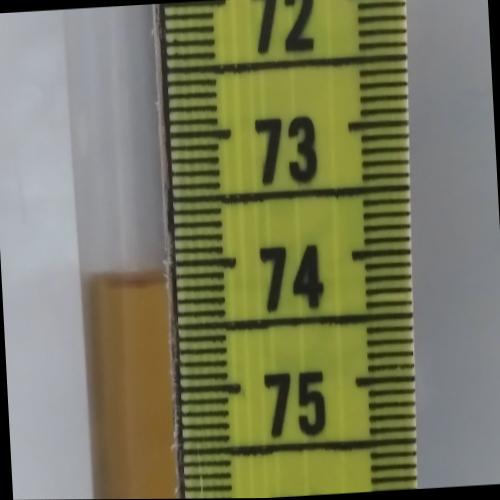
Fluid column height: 74.1 cm